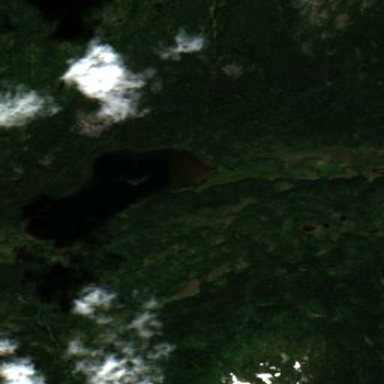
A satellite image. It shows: Beautiful lake surrounded by nature.